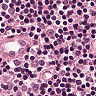
Metastatic tissue present: no